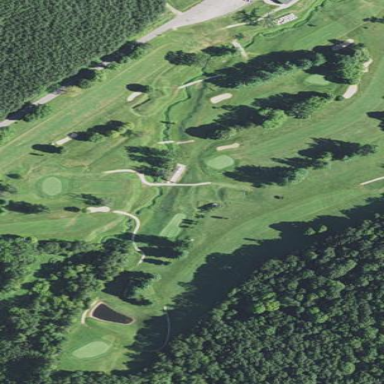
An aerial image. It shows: Golf course.